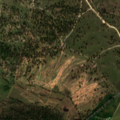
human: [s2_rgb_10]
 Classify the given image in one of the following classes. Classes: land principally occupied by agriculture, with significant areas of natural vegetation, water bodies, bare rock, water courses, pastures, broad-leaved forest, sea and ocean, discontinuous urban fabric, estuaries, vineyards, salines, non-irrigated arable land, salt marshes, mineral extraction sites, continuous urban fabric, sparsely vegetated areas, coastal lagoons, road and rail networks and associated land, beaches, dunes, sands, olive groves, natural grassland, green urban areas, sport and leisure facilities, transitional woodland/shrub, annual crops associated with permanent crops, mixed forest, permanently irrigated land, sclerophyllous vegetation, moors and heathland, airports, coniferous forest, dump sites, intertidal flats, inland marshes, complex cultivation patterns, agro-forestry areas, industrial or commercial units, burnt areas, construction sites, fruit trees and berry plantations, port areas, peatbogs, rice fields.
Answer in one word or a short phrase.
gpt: non-irrigated arable land, olive groves, pastures, agro-forestry areas